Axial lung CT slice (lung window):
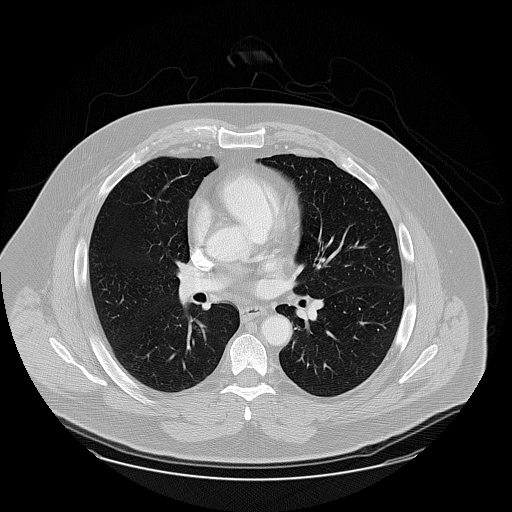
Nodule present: no